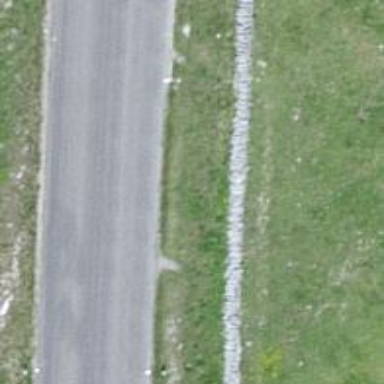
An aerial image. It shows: Dry stone wall barrier.